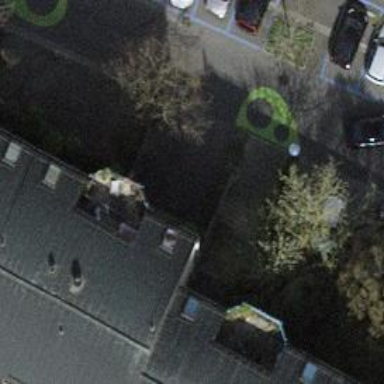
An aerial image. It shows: Driveway tunnel.